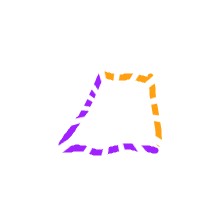
Shape: trapezoid